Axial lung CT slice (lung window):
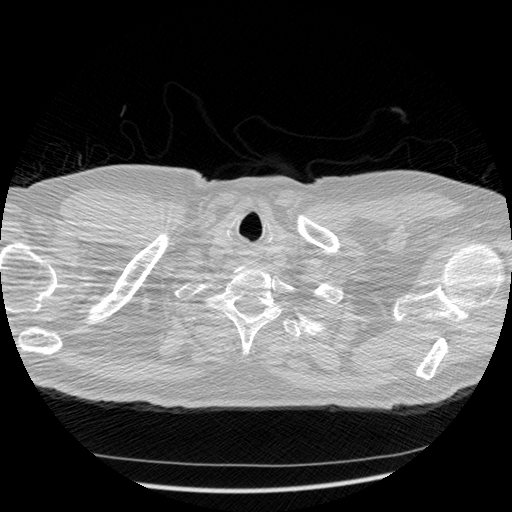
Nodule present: no